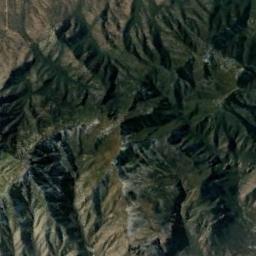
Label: mountain